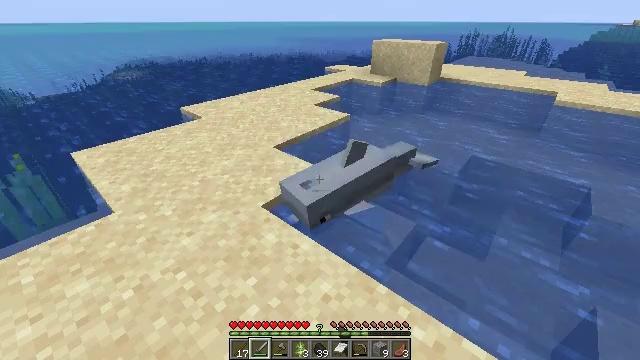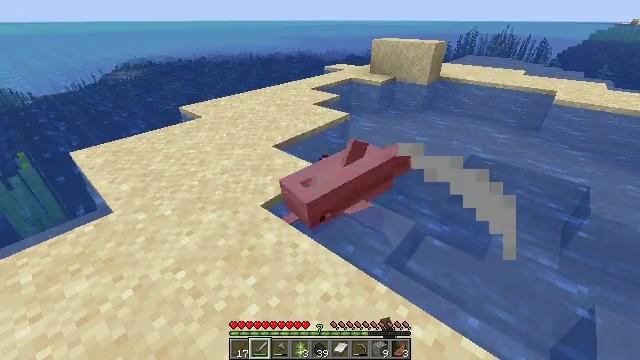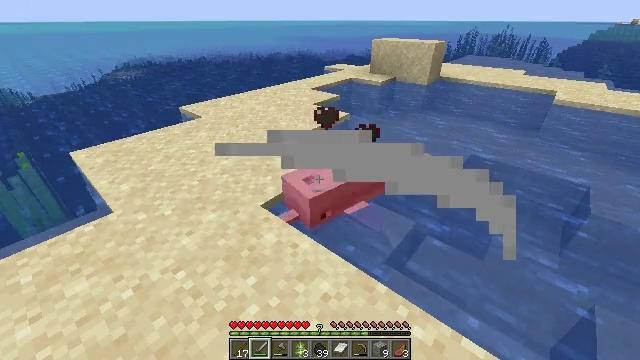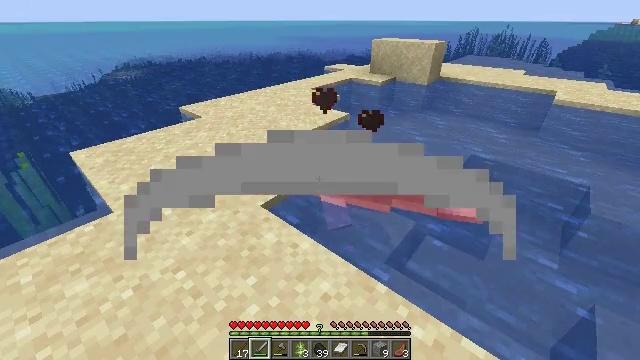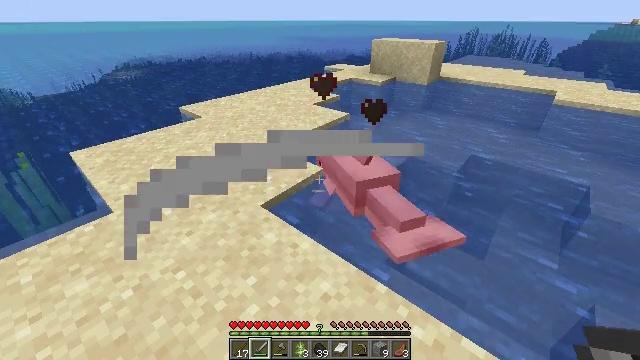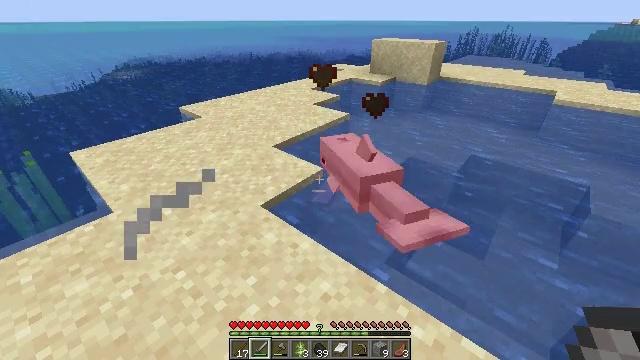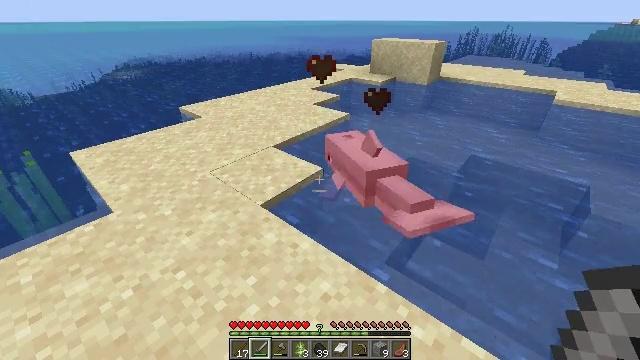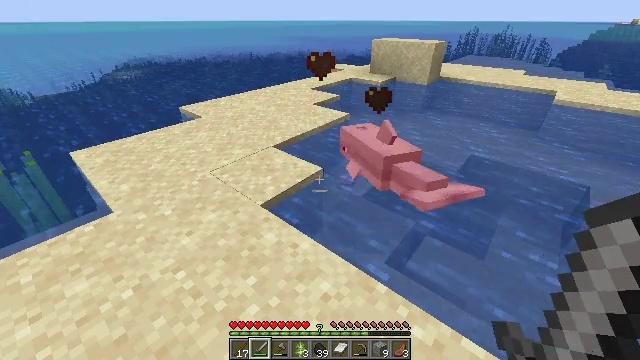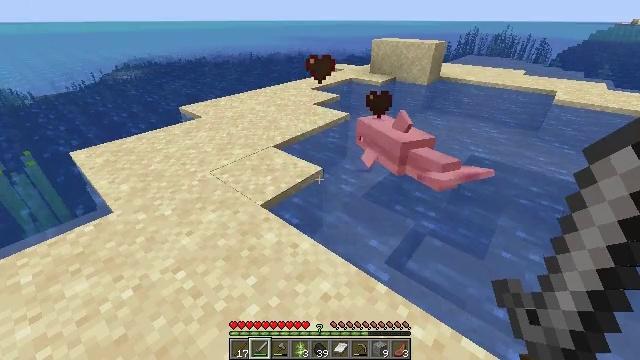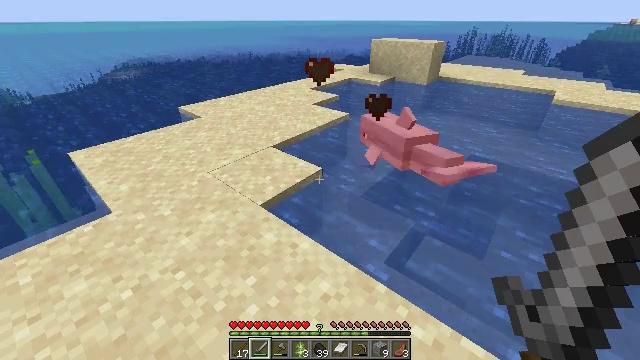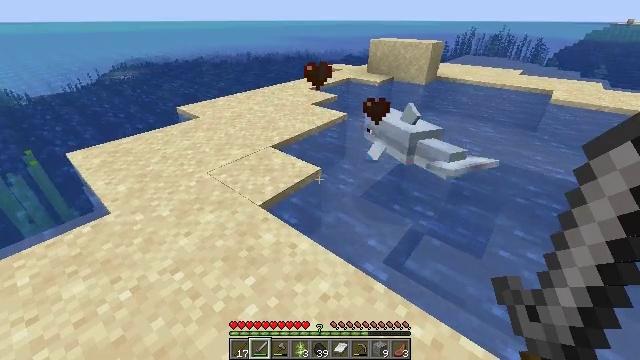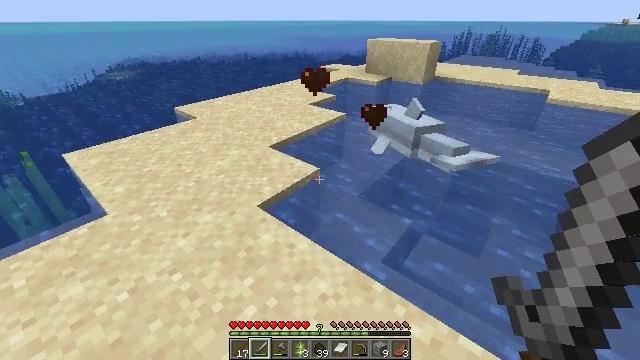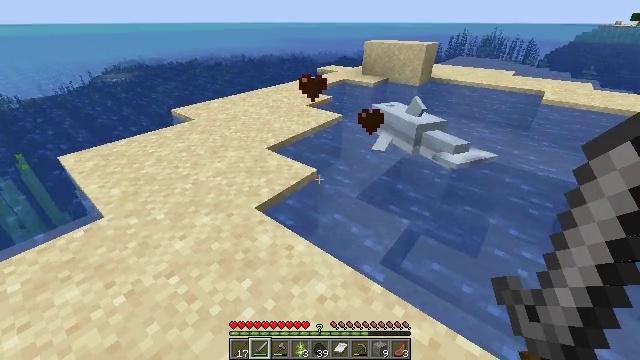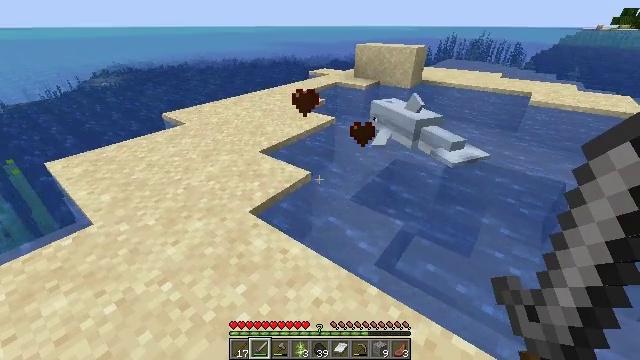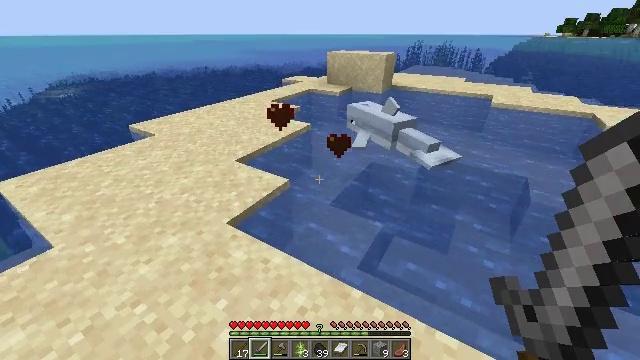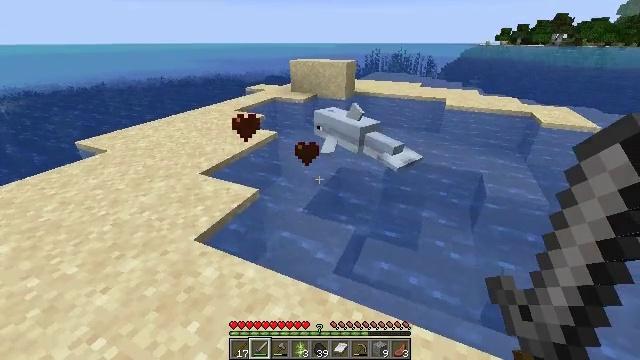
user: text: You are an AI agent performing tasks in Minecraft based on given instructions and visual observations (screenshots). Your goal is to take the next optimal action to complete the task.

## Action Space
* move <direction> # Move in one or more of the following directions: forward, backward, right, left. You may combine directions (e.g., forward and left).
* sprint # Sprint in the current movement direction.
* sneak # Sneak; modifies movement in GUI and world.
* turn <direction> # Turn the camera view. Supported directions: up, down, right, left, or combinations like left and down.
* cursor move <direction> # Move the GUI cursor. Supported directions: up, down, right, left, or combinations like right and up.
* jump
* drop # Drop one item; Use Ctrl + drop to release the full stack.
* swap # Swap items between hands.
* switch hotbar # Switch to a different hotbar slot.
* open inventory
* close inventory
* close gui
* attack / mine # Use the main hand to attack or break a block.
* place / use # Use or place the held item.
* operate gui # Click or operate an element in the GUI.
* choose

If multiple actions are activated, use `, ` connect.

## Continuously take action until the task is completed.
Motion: motion action
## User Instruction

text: Hunt sea creatures.
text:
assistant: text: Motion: no_op
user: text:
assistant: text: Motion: no_op
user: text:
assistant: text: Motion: no_op
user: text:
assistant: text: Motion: no_op
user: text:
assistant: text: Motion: no_op
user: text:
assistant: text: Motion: no_op
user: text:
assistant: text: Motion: no_op
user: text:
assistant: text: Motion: no_op
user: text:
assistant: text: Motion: no_op
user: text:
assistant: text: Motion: no_op
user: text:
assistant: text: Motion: no_op
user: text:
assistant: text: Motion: no_op
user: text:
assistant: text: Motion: turn right
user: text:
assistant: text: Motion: turn right and up
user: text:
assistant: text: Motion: turn right and up
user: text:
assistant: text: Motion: turn right
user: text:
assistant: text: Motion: turn right
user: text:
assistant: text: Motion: turn right
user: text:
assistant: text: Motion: no_op
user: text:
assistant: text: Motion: turn right
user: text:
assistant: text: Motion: no_op
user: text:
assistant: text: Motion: no_op
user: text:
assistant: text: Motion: no_op
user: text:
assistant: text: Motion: no_op
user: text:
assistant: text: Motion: no_op
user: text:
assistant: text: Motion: no_op
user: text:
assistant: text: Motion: turn left
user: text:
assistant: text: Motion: no_op
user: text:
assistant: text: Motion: no_op
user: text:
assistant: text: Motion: turn left